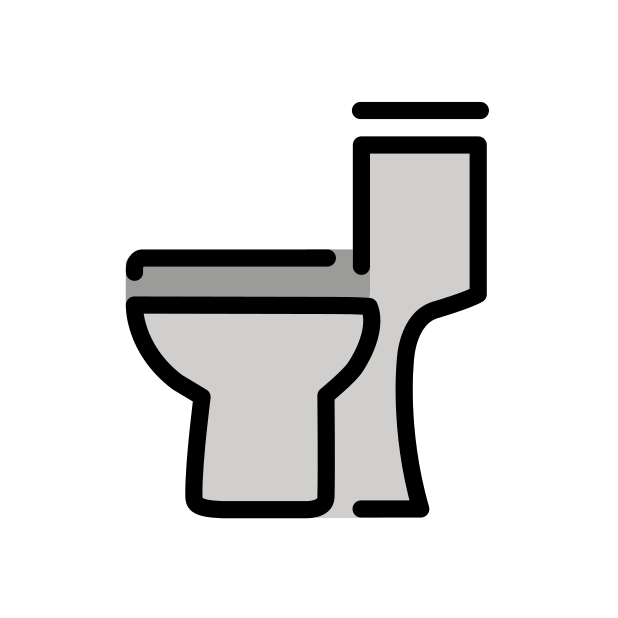
Emoji: 🚽
Name: toilet
Unicode: 0x1f6bd